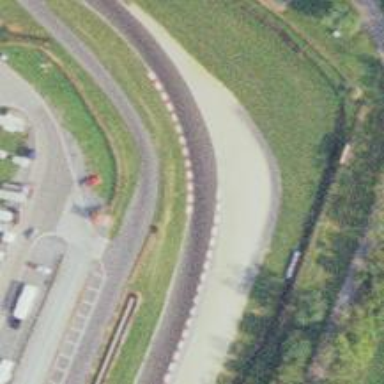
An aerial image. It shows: Motor sport raceway.